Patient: sex M, age 72
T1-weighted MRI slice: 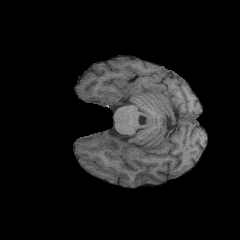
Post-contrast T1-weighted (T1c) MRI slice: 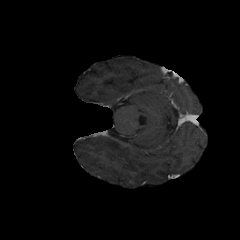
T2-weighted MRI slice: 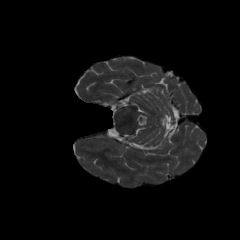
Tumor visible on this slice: yes
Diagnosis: Glioblastoma, IDH-wildtype
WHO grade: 4